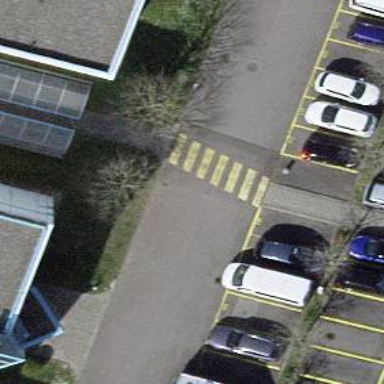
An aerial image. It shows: Footway surfaced with paving stones.